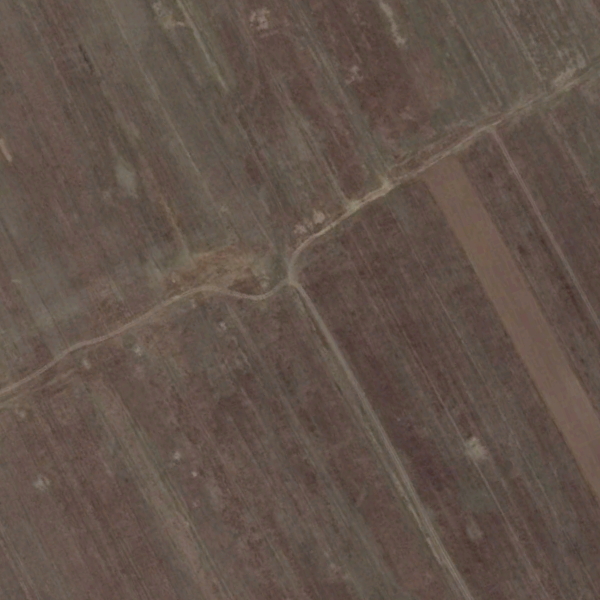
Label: Farmland